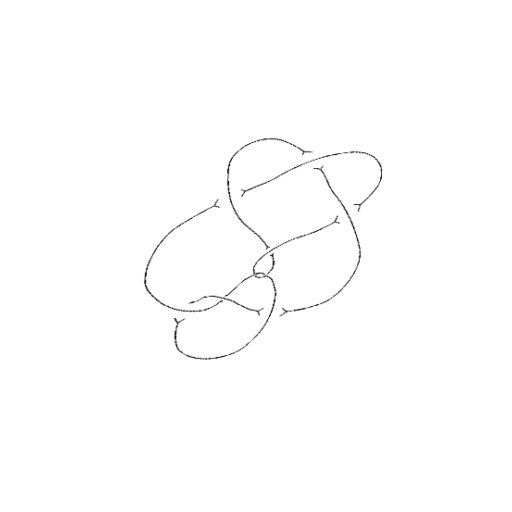
Crossing number: 9